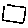
Label: square